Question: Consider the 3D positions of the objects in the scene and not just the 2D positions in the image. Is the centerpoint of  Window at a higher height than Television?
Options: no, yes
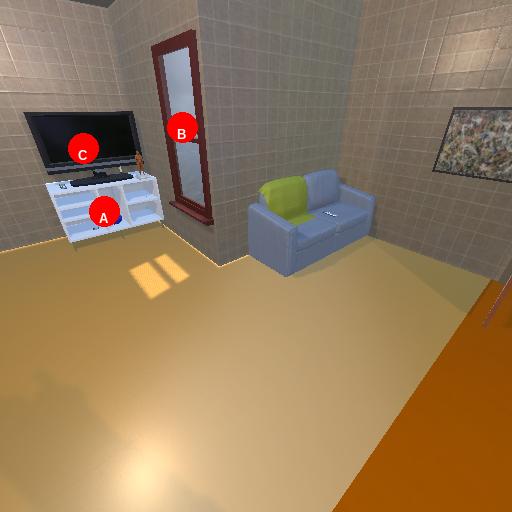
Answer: no